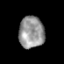
Tissue: prostate
Cell type: Epithelial cells
Senescence score: 0.361
Nuclear area (px): 786
Mean DAPI intensity: 150.421